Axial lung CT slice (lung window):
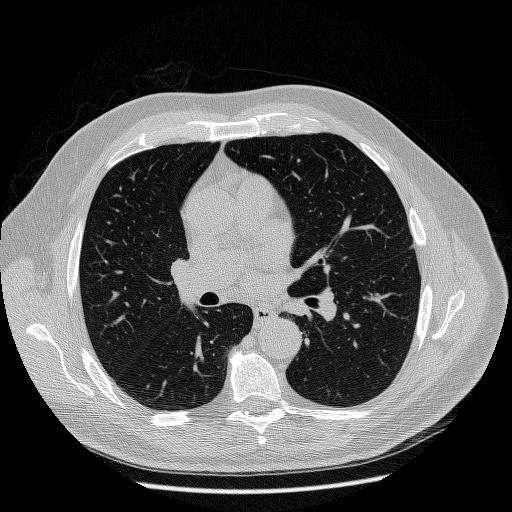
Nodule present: no